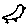
Label: bird